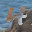
Label: 4